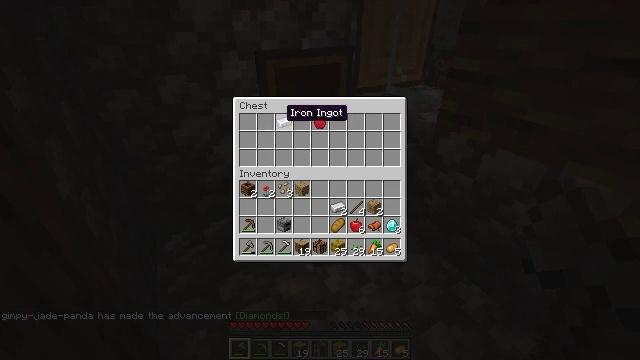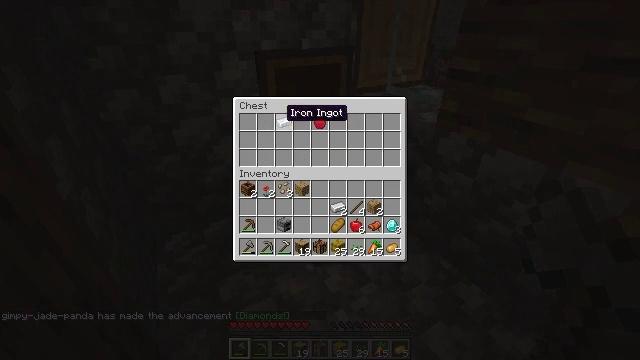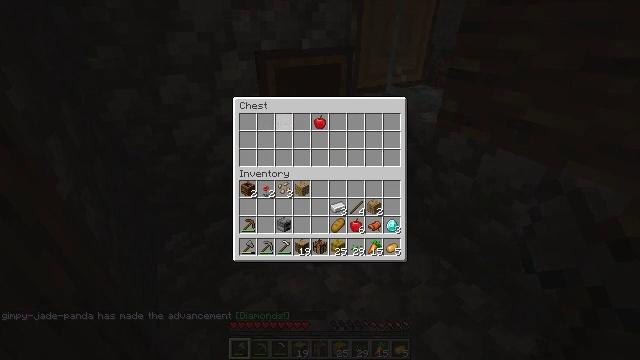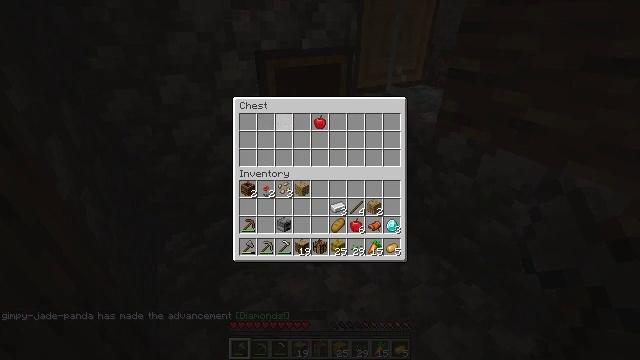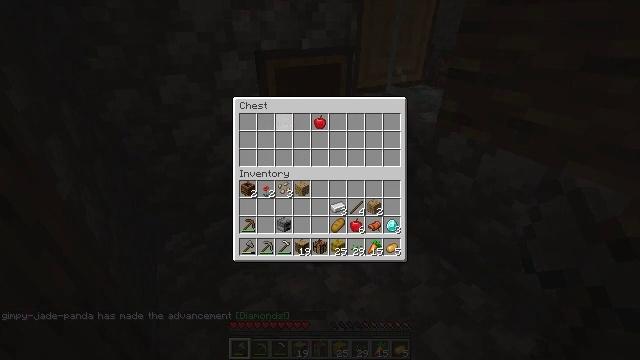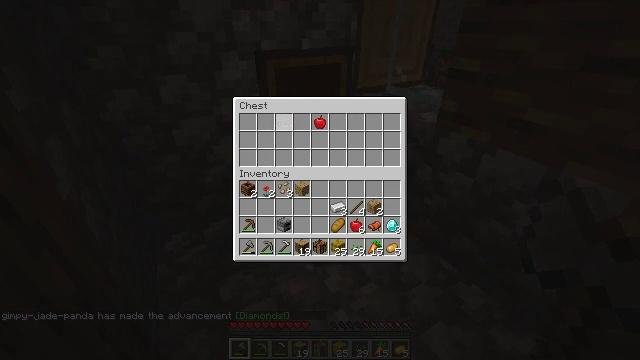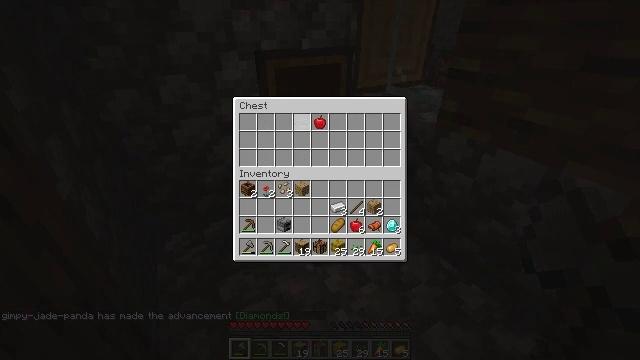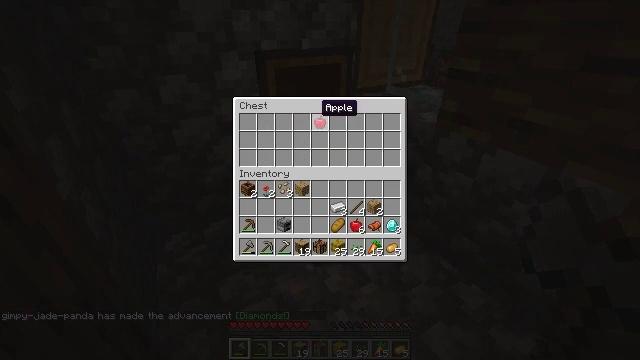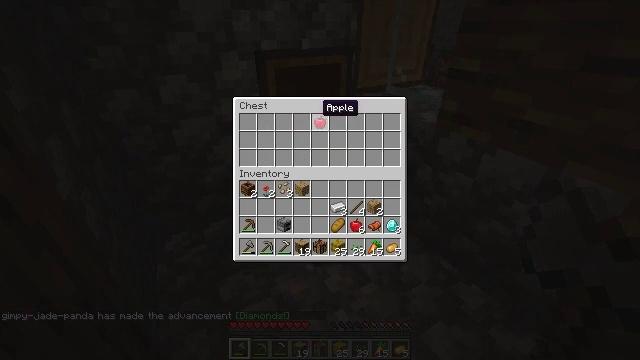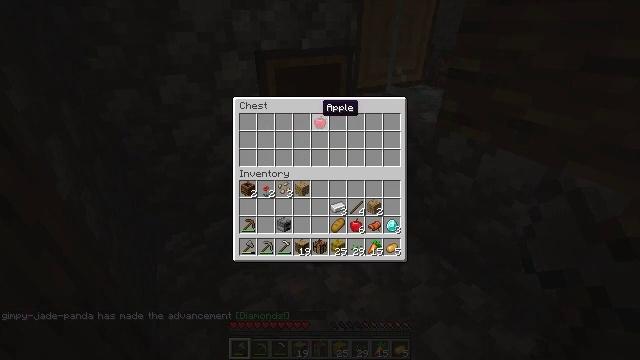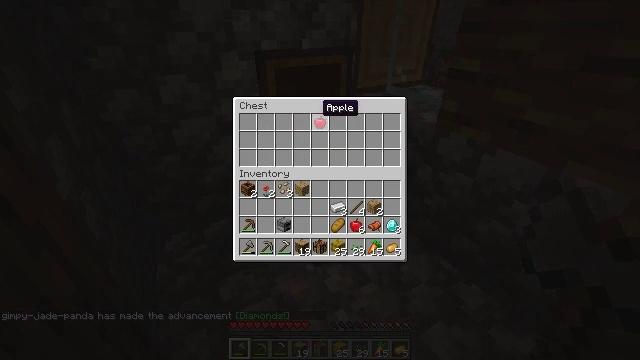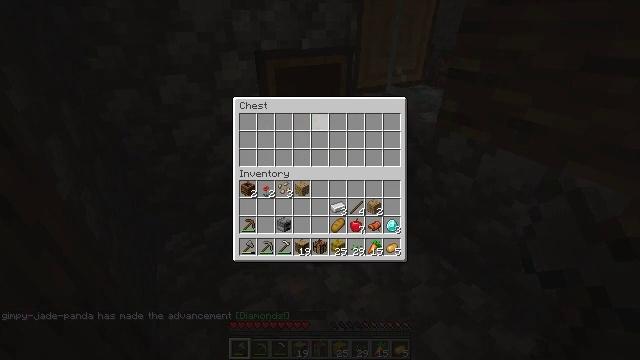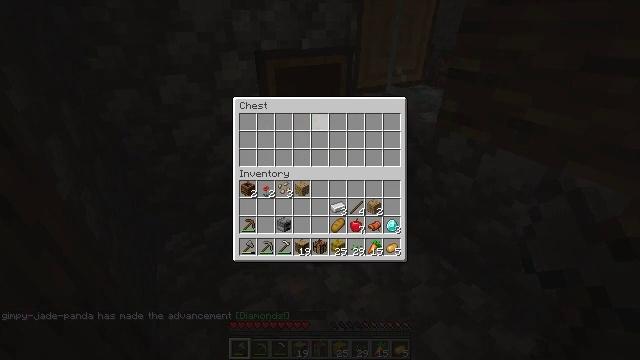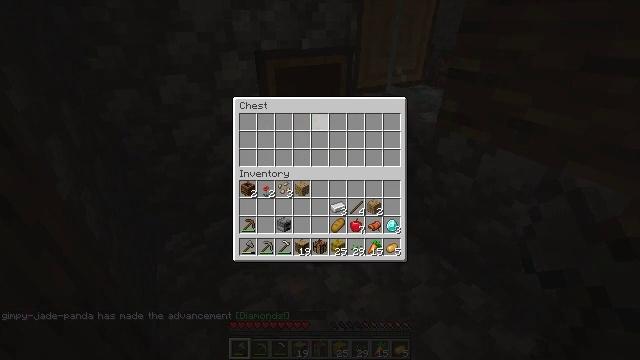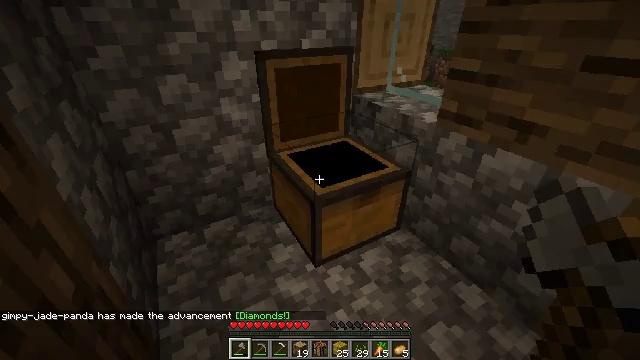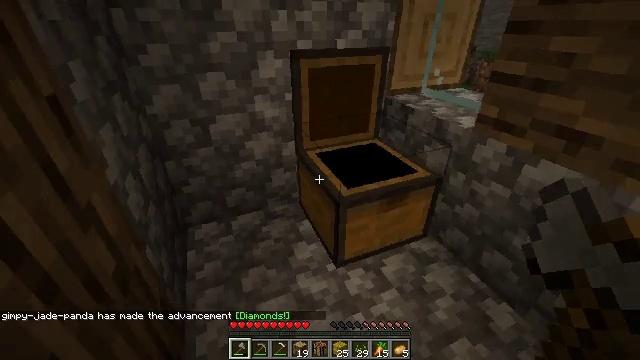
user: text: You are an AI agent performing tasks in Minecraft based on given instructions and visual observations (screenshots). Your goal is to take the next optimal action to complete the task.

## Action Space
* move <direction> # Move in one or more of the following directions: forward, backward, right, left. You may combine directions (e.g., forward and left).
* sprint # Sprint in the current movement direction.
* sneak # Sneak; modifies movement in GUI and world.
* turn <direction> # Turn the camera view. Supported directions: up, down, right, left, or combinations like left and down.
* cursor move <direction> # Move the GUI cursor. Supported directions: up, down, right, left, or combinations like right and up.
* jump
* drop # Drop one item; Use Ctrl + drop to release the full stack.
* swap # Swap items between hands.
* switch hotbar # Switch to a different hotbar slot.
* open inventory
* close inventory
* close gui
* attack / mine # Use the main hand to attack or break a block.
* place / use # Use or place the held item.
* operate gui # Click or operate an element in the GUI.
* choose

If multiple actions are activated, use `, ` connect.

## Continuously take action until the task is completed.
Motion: motion action
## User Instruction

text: Break oak leaves from the trees.
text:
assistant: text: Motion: sneak
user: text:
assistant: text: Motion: sneak, operate gui
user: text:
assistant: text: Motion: sneak, operate gui
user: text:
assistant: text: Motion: sneak, operate gui
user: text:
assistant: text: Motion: sneak, cursor move right
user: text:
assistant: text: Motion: sneak, cursor move right
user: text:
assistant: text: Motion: sneak, cursor move right
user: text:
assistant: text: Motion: sneak
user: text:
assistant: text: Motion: sneak
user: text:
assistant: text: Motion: sneak
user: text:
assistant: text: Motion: sneak, operate gui
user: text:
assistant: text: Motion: sneak, operate gui
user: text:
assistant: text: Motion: sneak
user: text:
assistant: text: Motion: sneak
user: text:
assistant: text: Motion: turn left, close gui
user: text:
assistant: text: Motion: turn left, open inventory
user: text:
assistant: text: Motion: turn left
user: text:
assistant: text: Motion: turn left and up
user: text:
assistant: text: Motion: move forward, turn left
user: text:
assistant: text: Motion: move forward, turn right
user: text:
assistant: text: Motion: move forward, sprint
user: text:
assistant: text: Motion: move forward, sprint
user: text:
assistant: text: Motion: move forward, sprint, turn left and up
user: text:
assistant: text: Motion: move forward, sprint, turn left and up
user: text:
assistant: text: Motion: move forward, sprint, turn left
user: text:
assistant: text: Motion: move forward, sprint
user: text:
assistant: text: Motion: move forward and move left, sprint, turn up
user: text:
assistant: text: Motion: move forward and move left, sprint, turn up
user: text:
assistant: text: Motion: move forward and move left, sprint
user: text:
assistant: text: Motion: move forward and move left, sprint, turn right and up